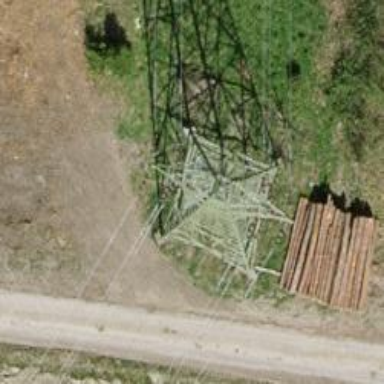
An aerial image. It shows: Power tower.